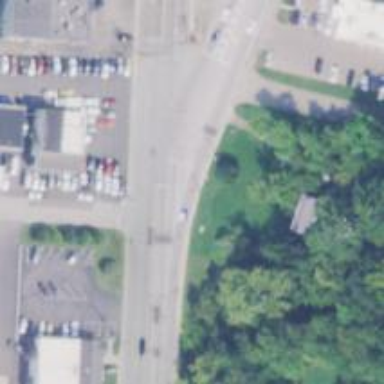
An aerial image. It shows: Asphalt road with primary link designation.